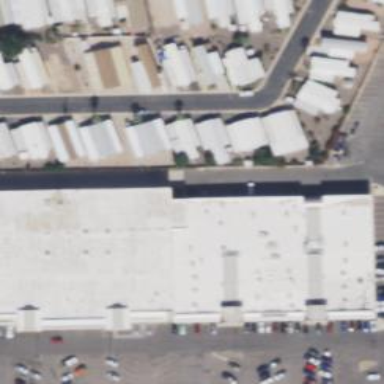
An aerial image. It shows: Commercial building.